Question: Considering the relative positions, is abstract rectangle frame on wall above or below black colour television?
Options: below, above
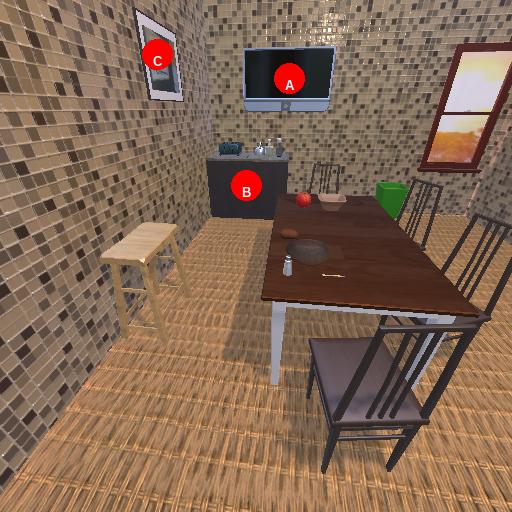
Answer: below